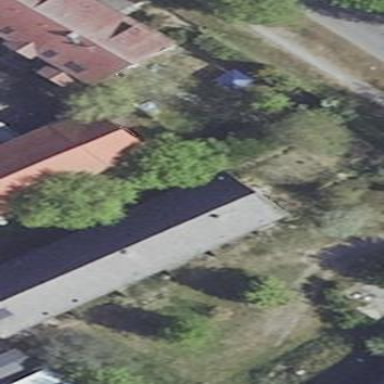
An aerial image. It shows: Shed building.